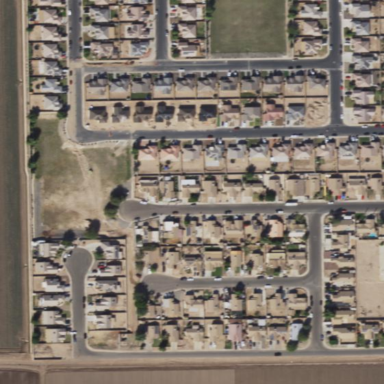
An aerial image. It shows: Residential area within neighborhood.